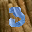
Label: 3